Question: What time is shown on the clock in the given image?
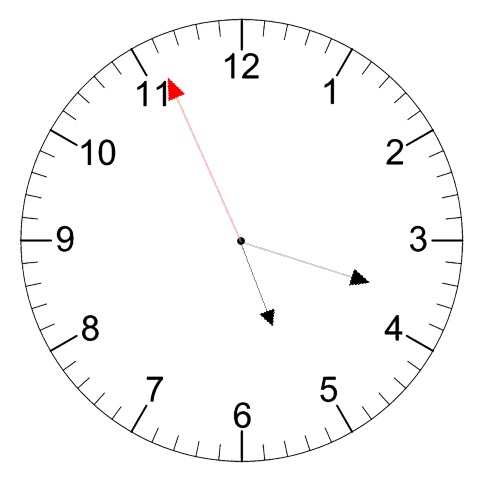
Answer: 05:17:56